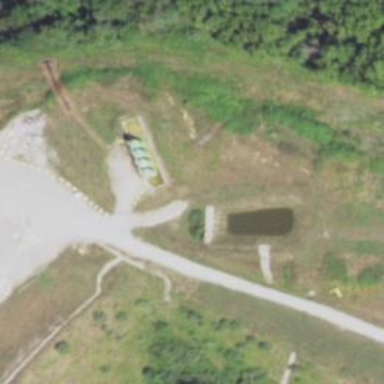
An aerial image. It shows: Storage tank that is man-made.